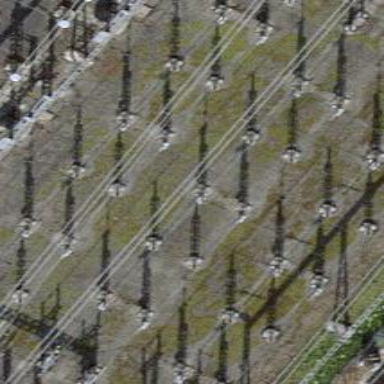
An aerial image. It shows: Switch used for power control.